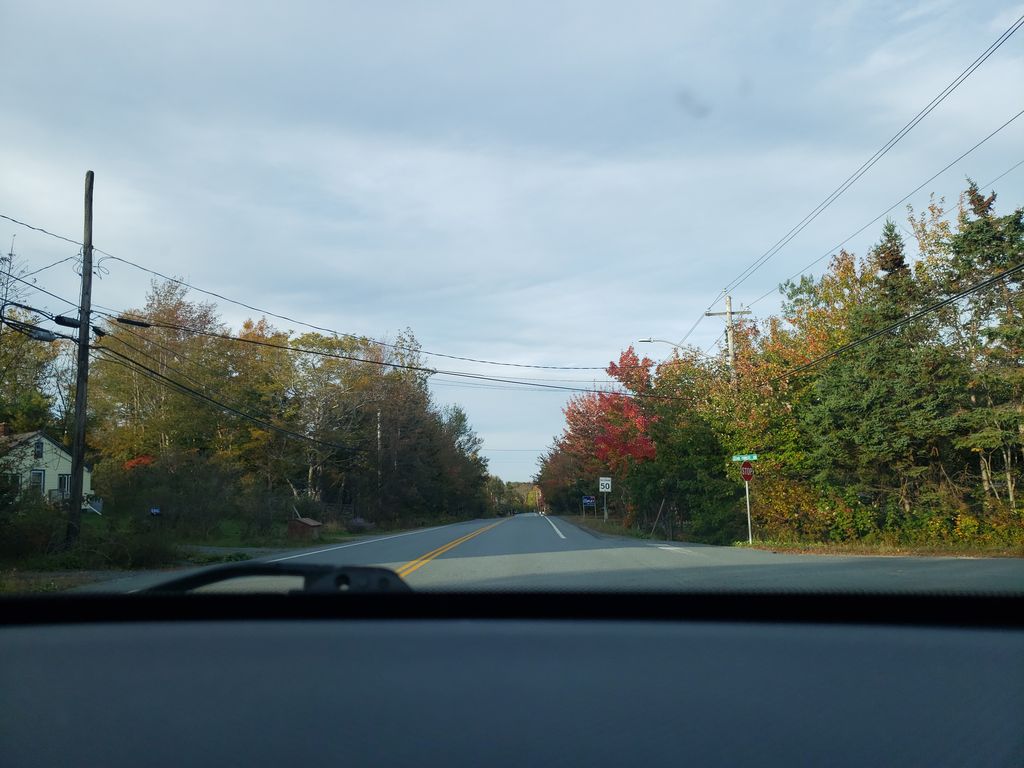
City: halifax